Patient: sex F, age 57
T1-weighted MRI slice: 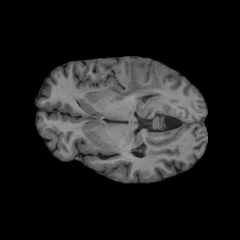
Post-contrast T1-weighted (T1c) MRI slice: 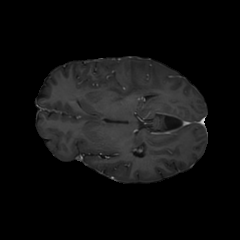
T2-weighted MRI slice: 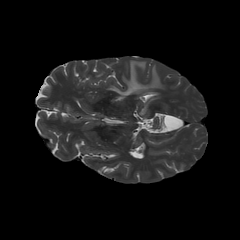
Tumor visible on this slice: yes
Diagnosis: Glioblastoma, IDH-wildtype
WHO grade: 4